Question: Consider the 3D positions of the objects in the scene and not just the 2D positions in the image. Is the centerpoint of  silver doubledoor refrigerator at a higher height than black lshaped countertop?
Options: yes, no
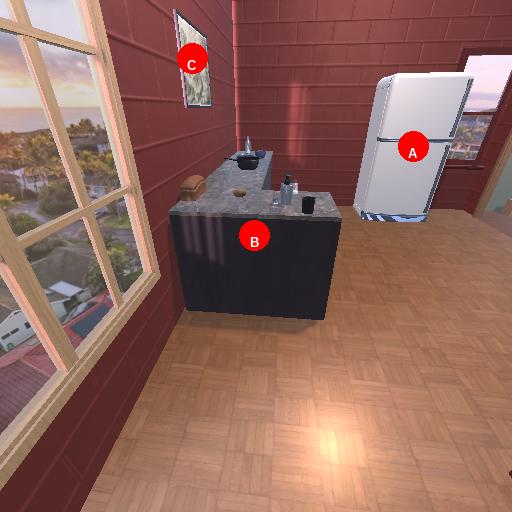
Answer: yes